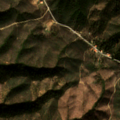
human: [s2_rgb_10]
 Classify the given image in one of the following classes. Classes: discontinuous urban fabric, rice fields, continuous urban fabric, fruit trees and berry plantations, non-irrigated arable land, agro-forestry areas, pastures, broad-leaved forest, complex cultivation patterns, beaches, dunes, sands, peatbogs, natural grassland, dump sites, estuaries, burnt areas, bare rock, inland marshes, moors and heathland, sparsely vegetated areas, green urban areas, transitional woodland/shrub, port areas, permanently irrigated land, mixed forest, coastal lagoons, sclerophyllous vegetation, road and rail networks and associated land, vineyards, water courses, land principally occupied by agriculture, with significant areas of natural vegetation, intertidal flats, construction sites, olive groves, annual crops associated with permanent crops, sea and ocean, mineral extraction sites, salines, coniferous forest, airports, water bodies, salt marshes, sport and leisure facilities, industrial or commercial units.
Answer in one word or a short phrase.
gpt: land principally occupied by agriculture, with significant areas of natural vegetation, broad-leaved forest, sclerophyllous vegetation, transitional woodland/shrub